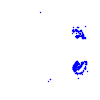
Particle: electron